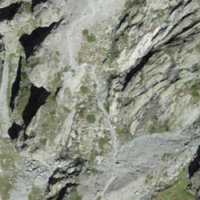
EUNIS habitat code: 31
Species observed at this site:
Marmota marmota
Saxifraga paniculata
Parnassius apollo
Anthus spinoletta
Silene acaulis
Phoenicurus ochruros
Aglais urticae
Pyrrhocorax graculus
Prunella collaris